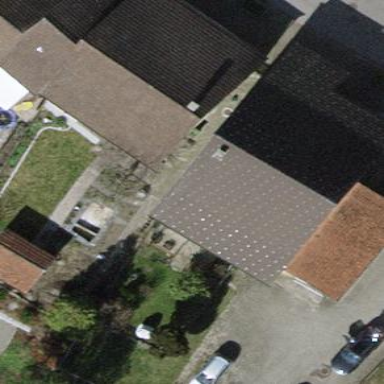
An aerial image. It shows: Terrace building.